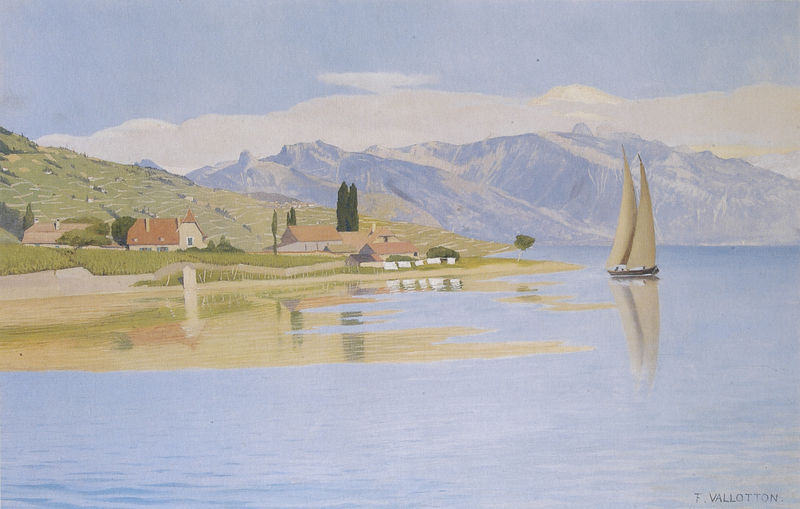
Titel: Der Hafen von Pully
Künstler: Félix Vallotton
Standort: Pully
Institution: Musée de Pully
Schlagwörter: baum, berg, blau, gemälde, himmel, meer, wasser, weiß, wolken, bäume, gelb, grün, impressionismus, landschaft, ocker, sand, see, stadt, teich, ufer, frankreich, hell, licht, orange, pastell, dach, gebäude, gras, haus, rot, schnee, wiese, wolke, beige, stein, steine, signatur, spiegel, öl, ferne, horizont, häuser, hügel, natur, spiegelung, wind, kirche, wasserspiegelung, insel, land, boot, boote, kamin, kamine, zypressen, hellblau, küste, schiff, segel, segelboot, seicht, strand, vallotton, wellen, ruhe, italien, vedute, segelschiff, abhang, berge, fels, gebirge, gipfel, gletscher, hang, dorf, dächer, tag, alm, berglandschaft, hütten, naiv, weis, hafen, tannen, querformat, wein, vert, segeln, segler, anbau, panorama, helligkeit, unterschrift, bayern, kloster, alpen, watt, felsig, text, buchstaben, heiter, sonnig, österreich, maison, lac, karg, hmmel, reflektion, chiemsee, landwirtschaft, verblauung, naturalistisch, balu, gebirgssee, bergrücken, segelbot, tirol, lumière, strahlend, terrassen, soleil, ciel, paysage, peinture, bergsee, scheunen, bleu, montagne, campagne, weinberg, seurat, gleißend, bott, nuages, huile, zedern, couleurs, ge,älde, gletschersee, wplken, mer, plage, alpensee, hellas, druckbuchstaben, reflet, voilier, aquarelle, rivage, grön, bateau, wäschleine, pittoresque, comer see, été, hüttchen, rivages, reflets, rive, mats, schweit, achornsteine, alpennähe, como, französische alpen, hellbleu, marison, palge, schornatein, voilieer, wallis, boat, cyprès, montage, seeort, srives, voayge, léman, flußlandschaft mit bergen